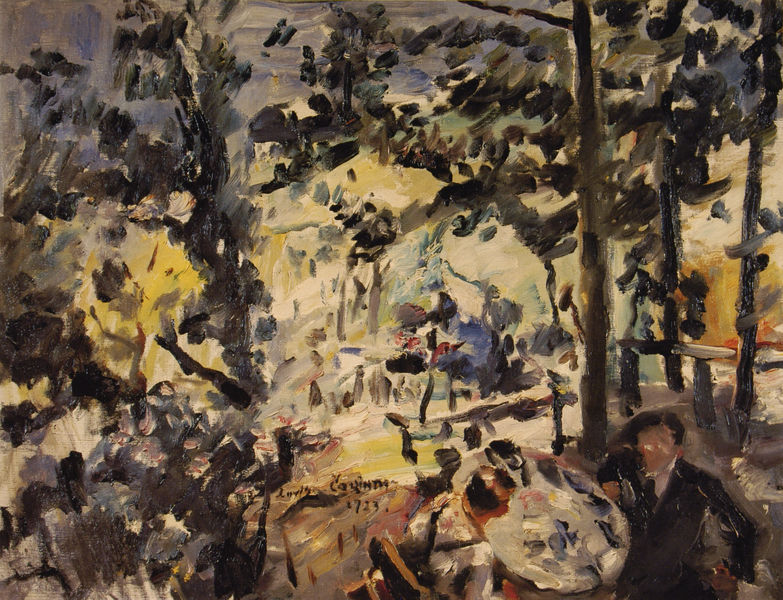
Titel: Walchensee, auf der Terrasse
Künstler: Lovis Corinth
Standort: Wiesbaden
Institution: Museum Wiesbaden
Schlagwörter: baum, blau, blätter, dunkel, gemälde, himmel, laub, mann, schatten, wolken, aquarell, baumstämme, bäume, gelb, grün, impressionismus, sitzen, braun, cafe, frau, hell, hut, licht, männer, orange, schwarz, stuhl, säulen, tisch, tische, weiss, haus, park, expressionismus, fest, gesellschaft, anzug, hemd, mensch, signatur, öl, natur, kirche, personen, garten, bewegt, deutschland, abstrakt, farben, bank, querformat, stämme, essen, gäste, maler, geländer, striche, abstraktion, corinth, lovis corinth, motiv, münchen, restaurant, lichtung, tupfen, palette, bänke, flecken, sonnenschein, hot, hosenträger, bitte, marat, kandinsky, weiter, pointillismus, aufgelöst, biergarten, lcht, außencafe, picknic, 1923